Aerial crown-view tile of a tropical tree (Barro Colorado Island, Panama), acquired 20240611:
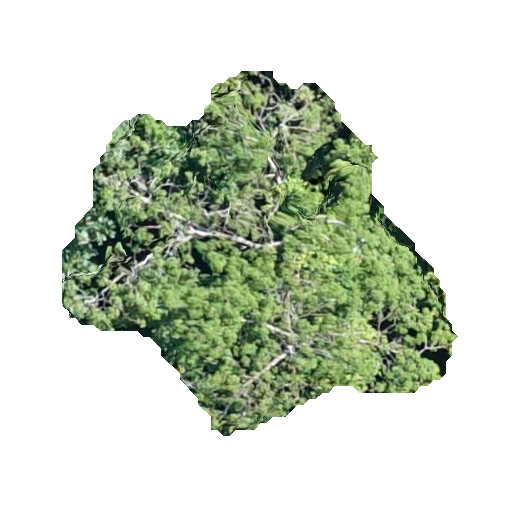
Species: Ceiba pentandra
GBIF accepted scientific name: Ceiba pentandra
Crown area: 142.16 m²